Interaction volume radius: 5 \u00c5
Interaction volume height: 25 \u00c5
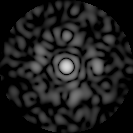
Disorder parameter: 0.8404